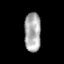
Tissue: prostate
Cell type: T cells
Senescence score: 0.3393
Nuclear area (px): 634
Mean DAPI intensity: 170.311